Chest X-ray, AP view. Patient: 66 years old, sex M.
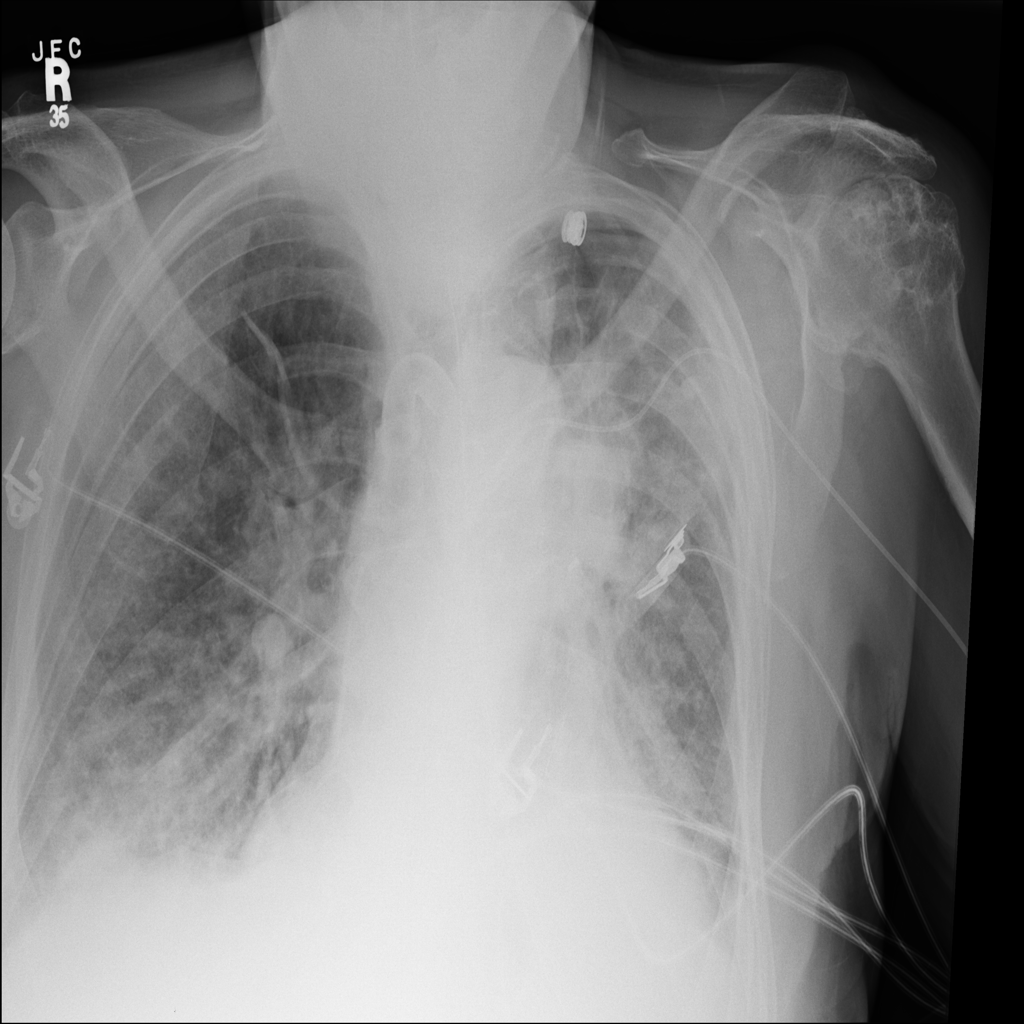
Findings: Infiltration